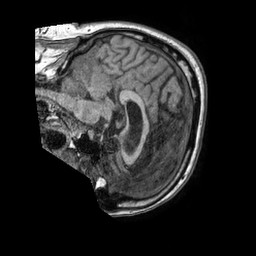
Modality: T1w
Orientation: sagittal
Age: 74
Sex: male
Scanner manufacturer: philips
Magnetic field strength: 1.5 T
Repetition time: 0.007623 s
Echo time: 0.003464 s